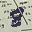
Label: 8